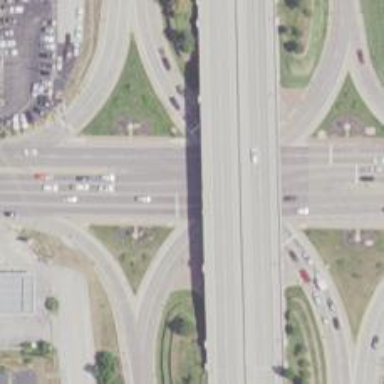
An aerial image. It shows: Trunk link highway.